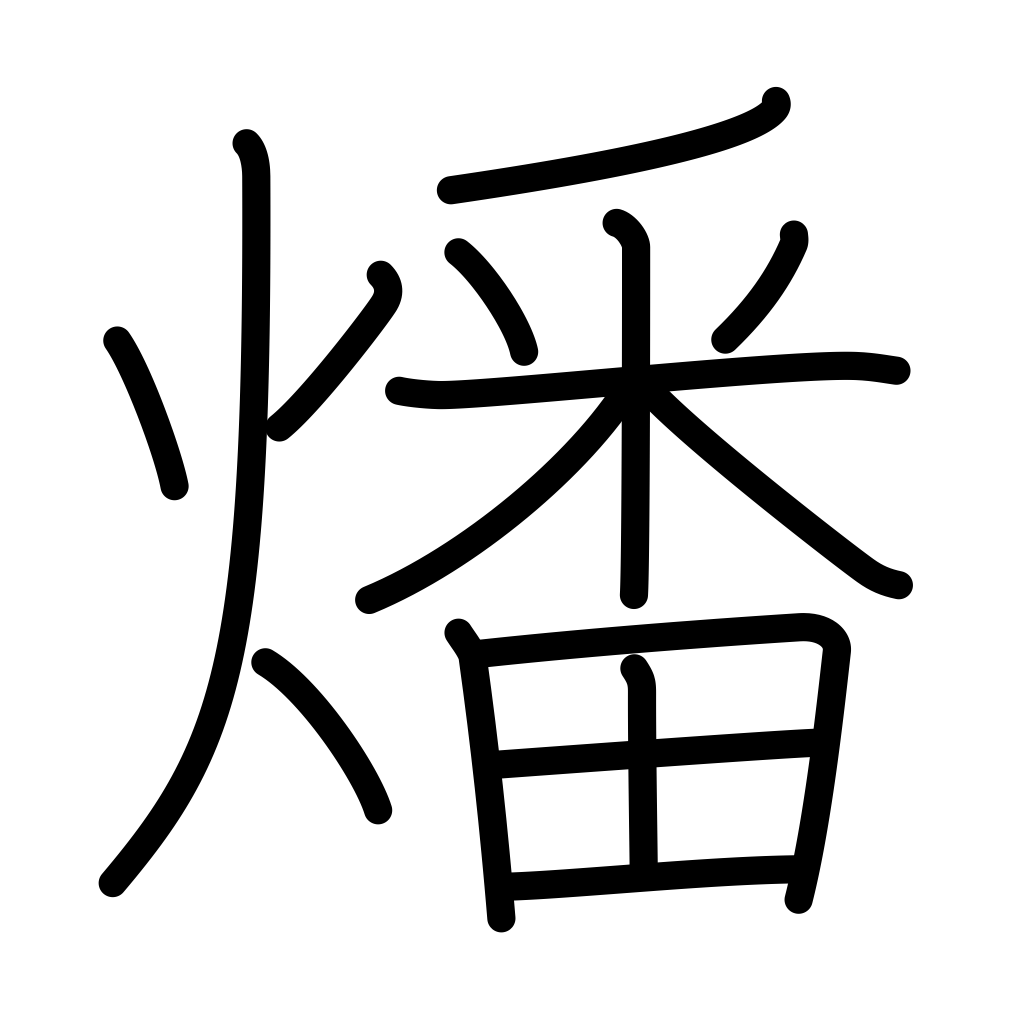
Meaning: burn